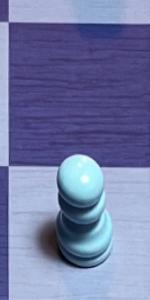
Label: Pawn_White